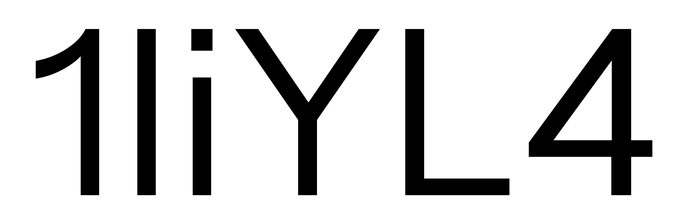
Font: InstrumentSans_Regular